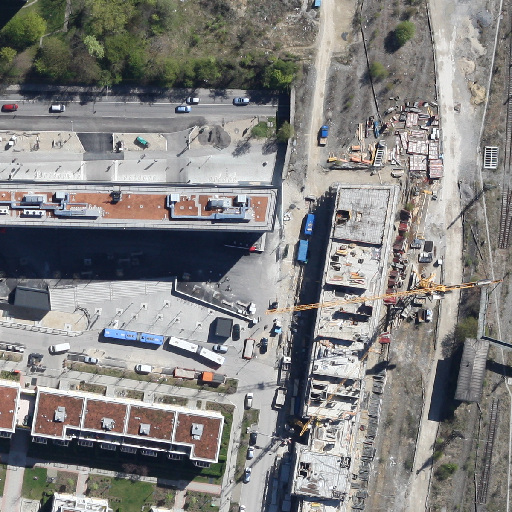
Referring expression: car in the parking area